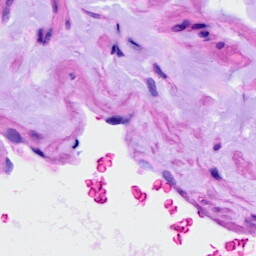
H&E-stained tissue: Ovarian